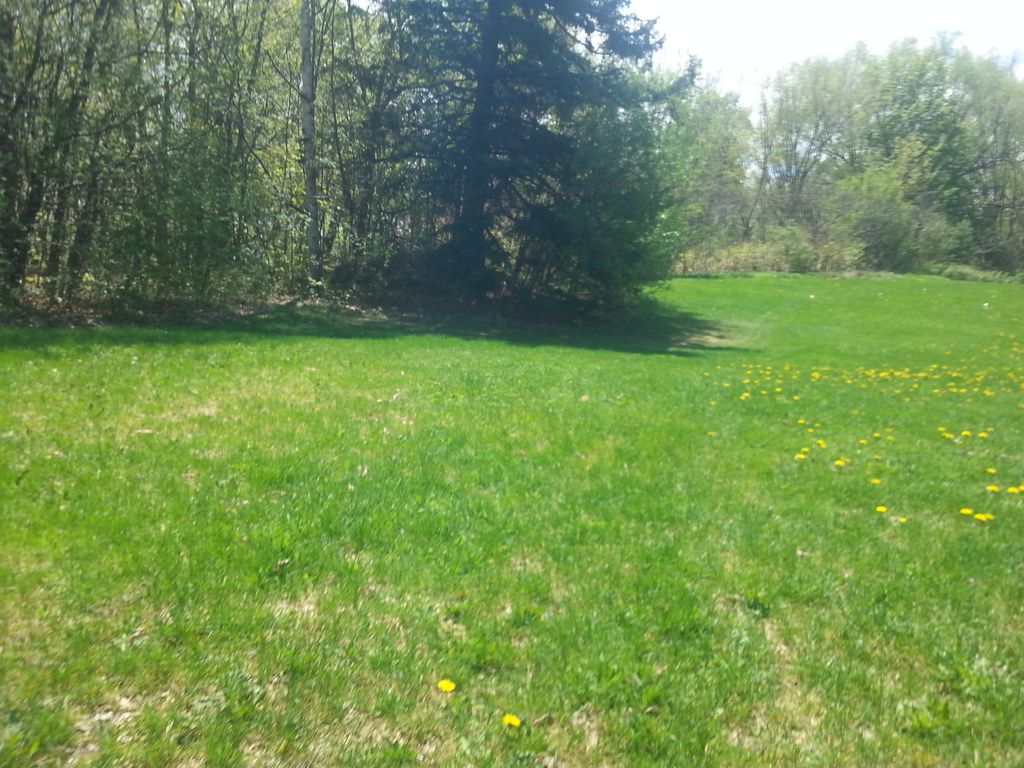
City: quebec_city